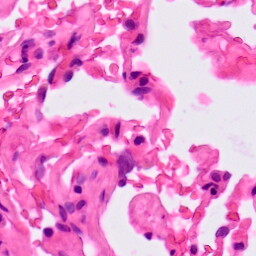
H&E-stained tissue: Lung